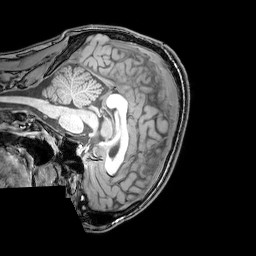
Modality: T1w
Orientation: sagittal
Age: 21
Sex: male
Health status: healthy
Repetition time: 0.081 s
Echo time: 0.037 s